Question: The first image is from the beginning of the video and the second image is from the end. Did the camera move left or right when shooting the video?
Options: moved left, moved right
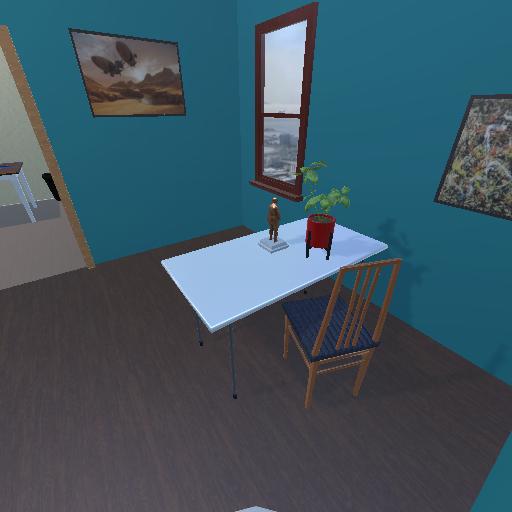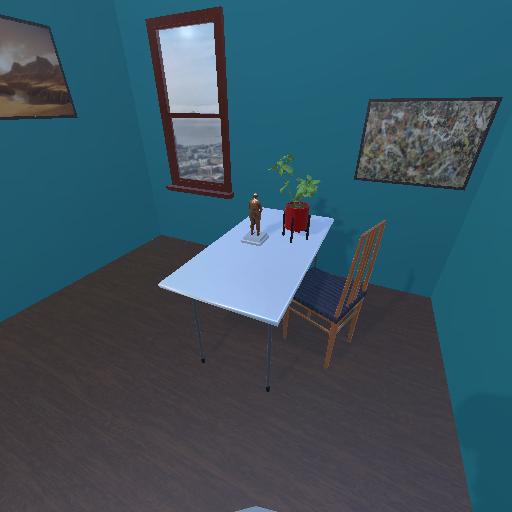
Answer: moved left